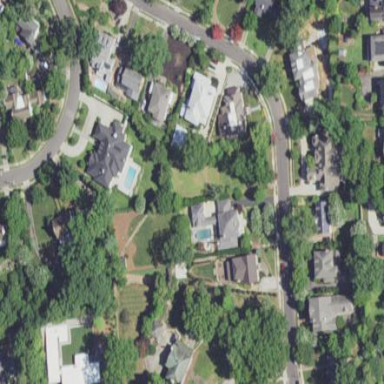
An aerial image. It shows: Residential area within neighborhood.